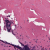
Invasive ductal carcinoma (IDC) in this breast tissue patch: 0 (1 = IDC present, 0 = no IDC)